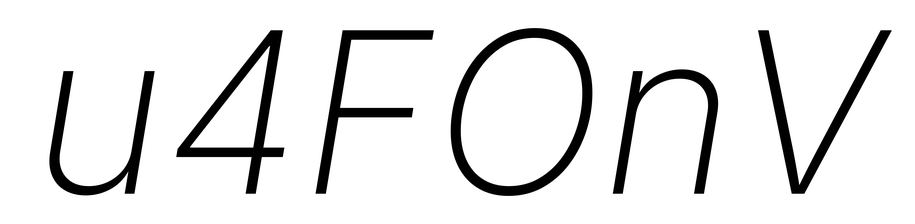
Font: Inter-Italic_ExtraLight_Italic